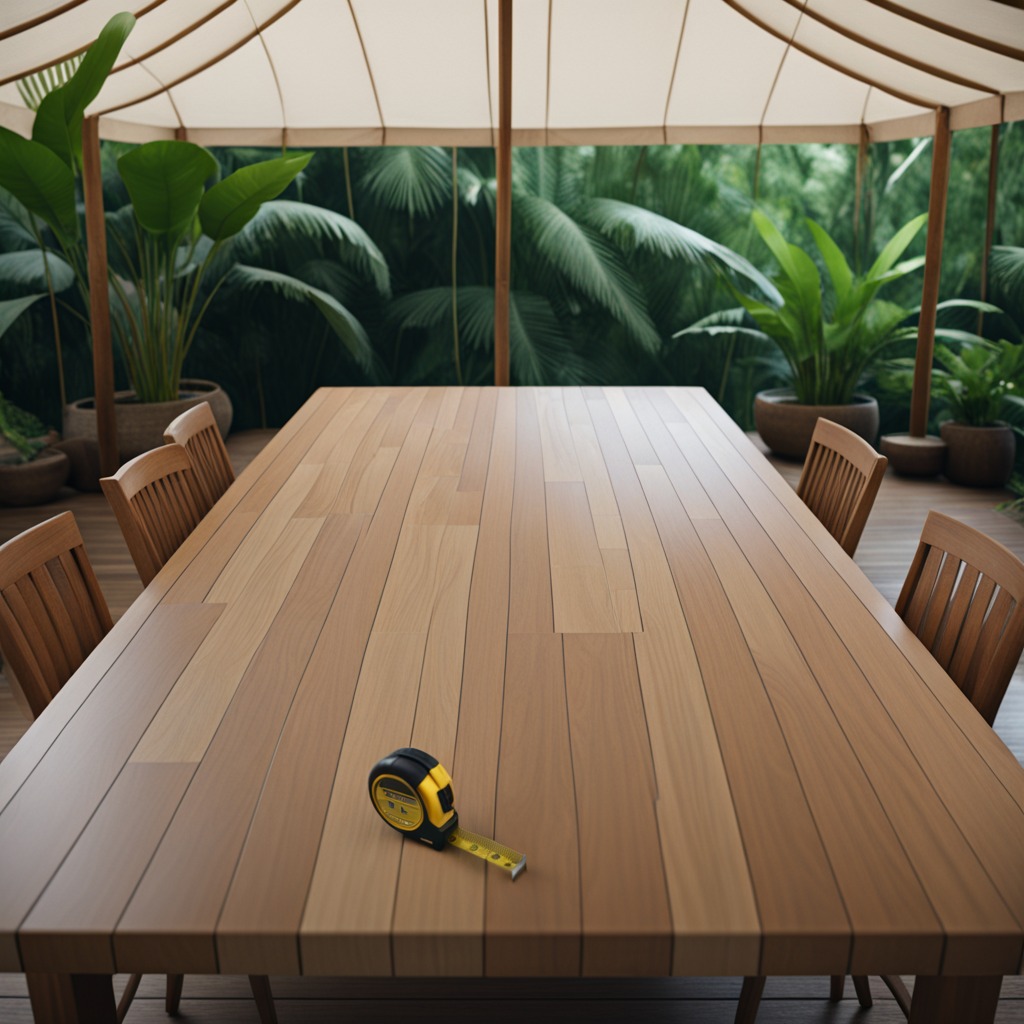
A measuring tape lies on a wooden table inside a jungle field workshop tent.